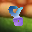
Label: 8